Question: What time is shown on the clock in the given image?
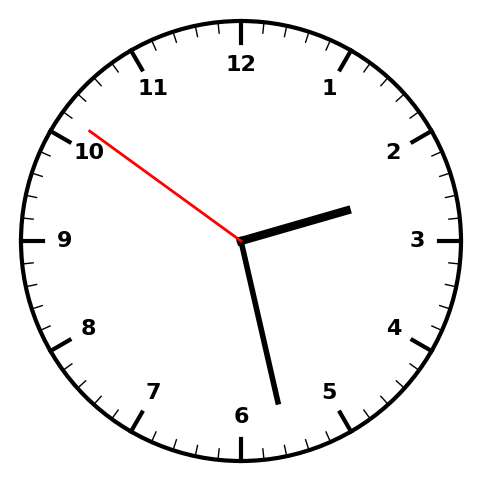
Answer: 02:27:51